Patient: sex F, age 62
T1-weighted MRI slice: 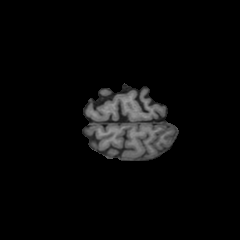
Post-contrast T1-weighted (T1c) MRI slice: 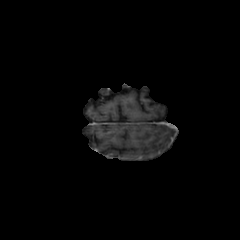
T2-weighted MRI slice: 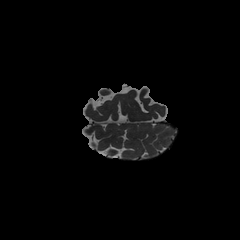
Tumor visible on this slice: no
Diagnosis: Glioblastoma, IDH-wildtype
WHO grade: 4